Field crop: tomato
Growth stage: 2
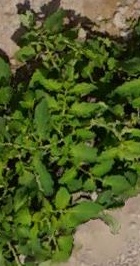
Species: tomato